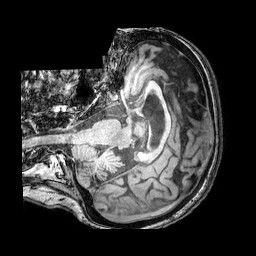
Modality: T1w
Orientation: axial
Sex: female
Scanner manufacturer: philips
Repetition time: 0.008092 s
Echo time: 0.0037 s